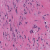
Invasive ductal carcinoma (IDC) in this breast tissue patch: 1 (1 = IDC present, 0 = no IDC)